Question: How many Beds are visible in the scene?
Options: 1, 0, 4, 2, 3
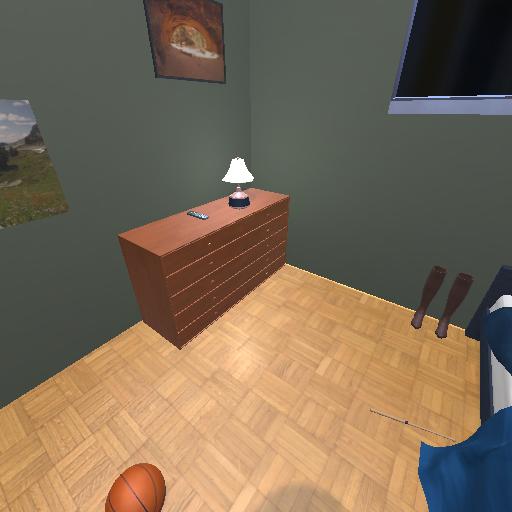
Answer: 1